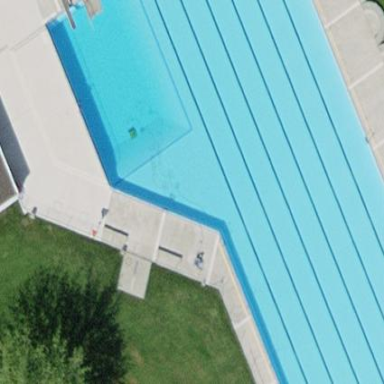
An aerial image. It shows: Swimming pool located in leisure land.